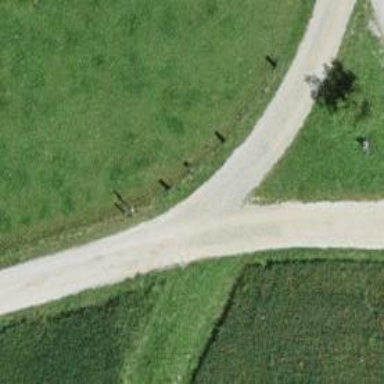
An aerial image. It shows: Unpaved track road with grade3 tracktype.